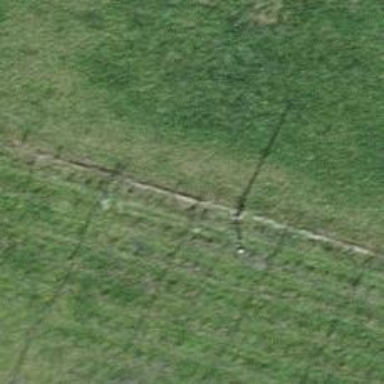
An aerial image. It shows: Minor power line.